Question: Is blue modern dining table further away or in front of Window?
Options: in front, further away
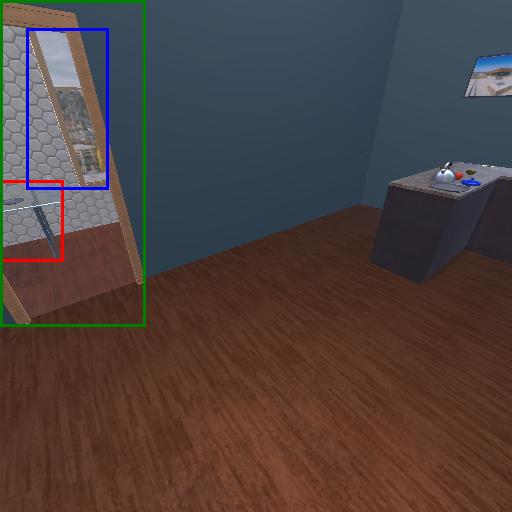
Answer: in front